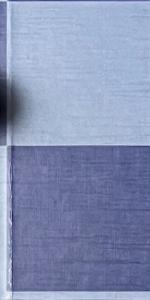
Label: Empty